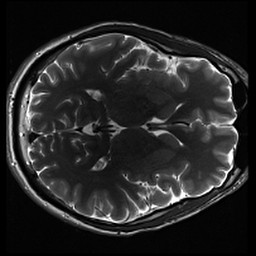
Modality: inplaneT2
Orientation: axial